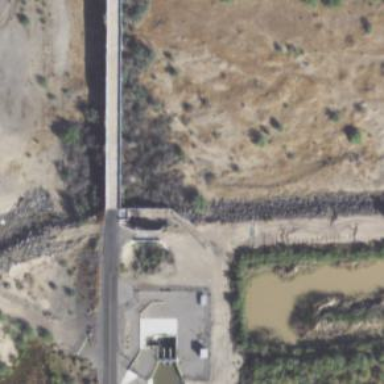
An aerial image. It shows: Dam across waterway.